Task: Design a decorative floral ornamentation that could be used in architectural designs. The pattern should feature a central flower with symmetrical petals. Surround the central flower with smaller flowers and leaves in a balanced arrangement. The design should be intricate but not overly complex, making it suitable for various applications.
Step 1811:
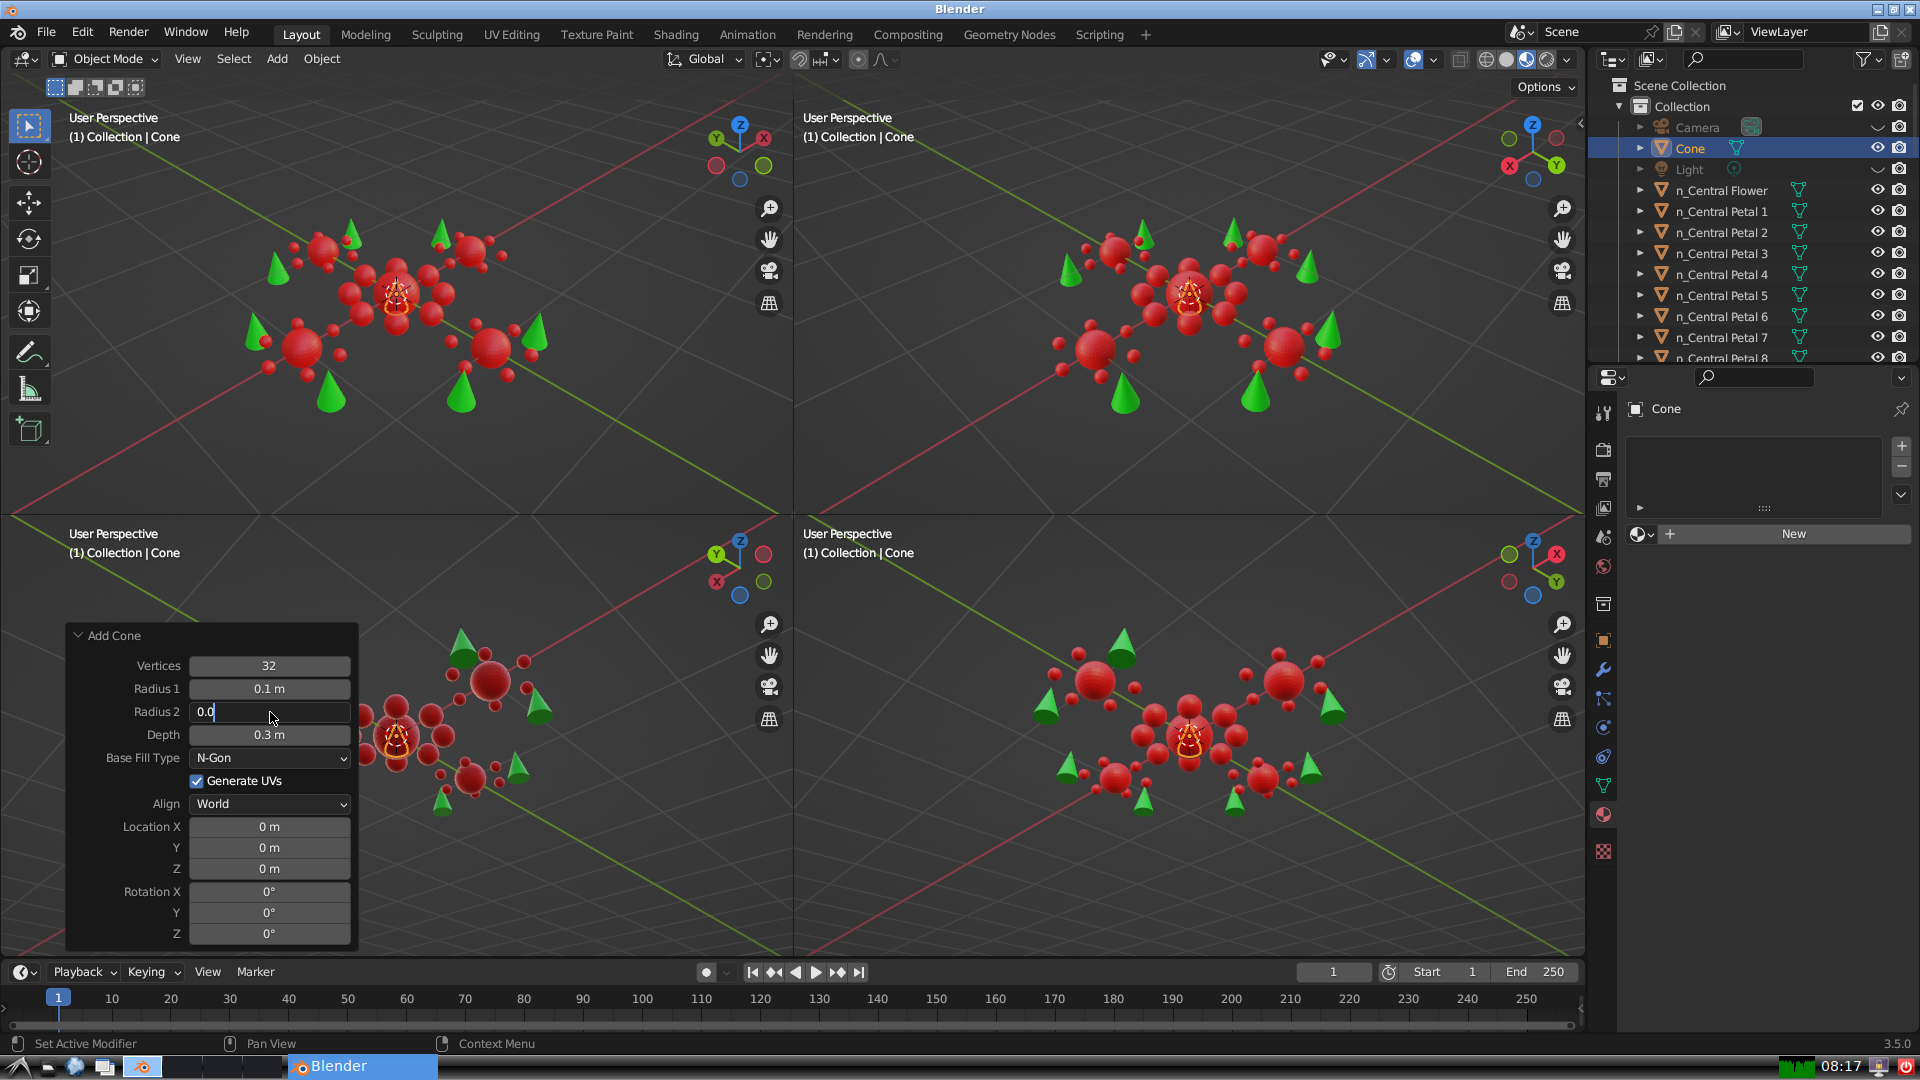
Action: {"mouse_move": [960, 540]}